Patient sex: M
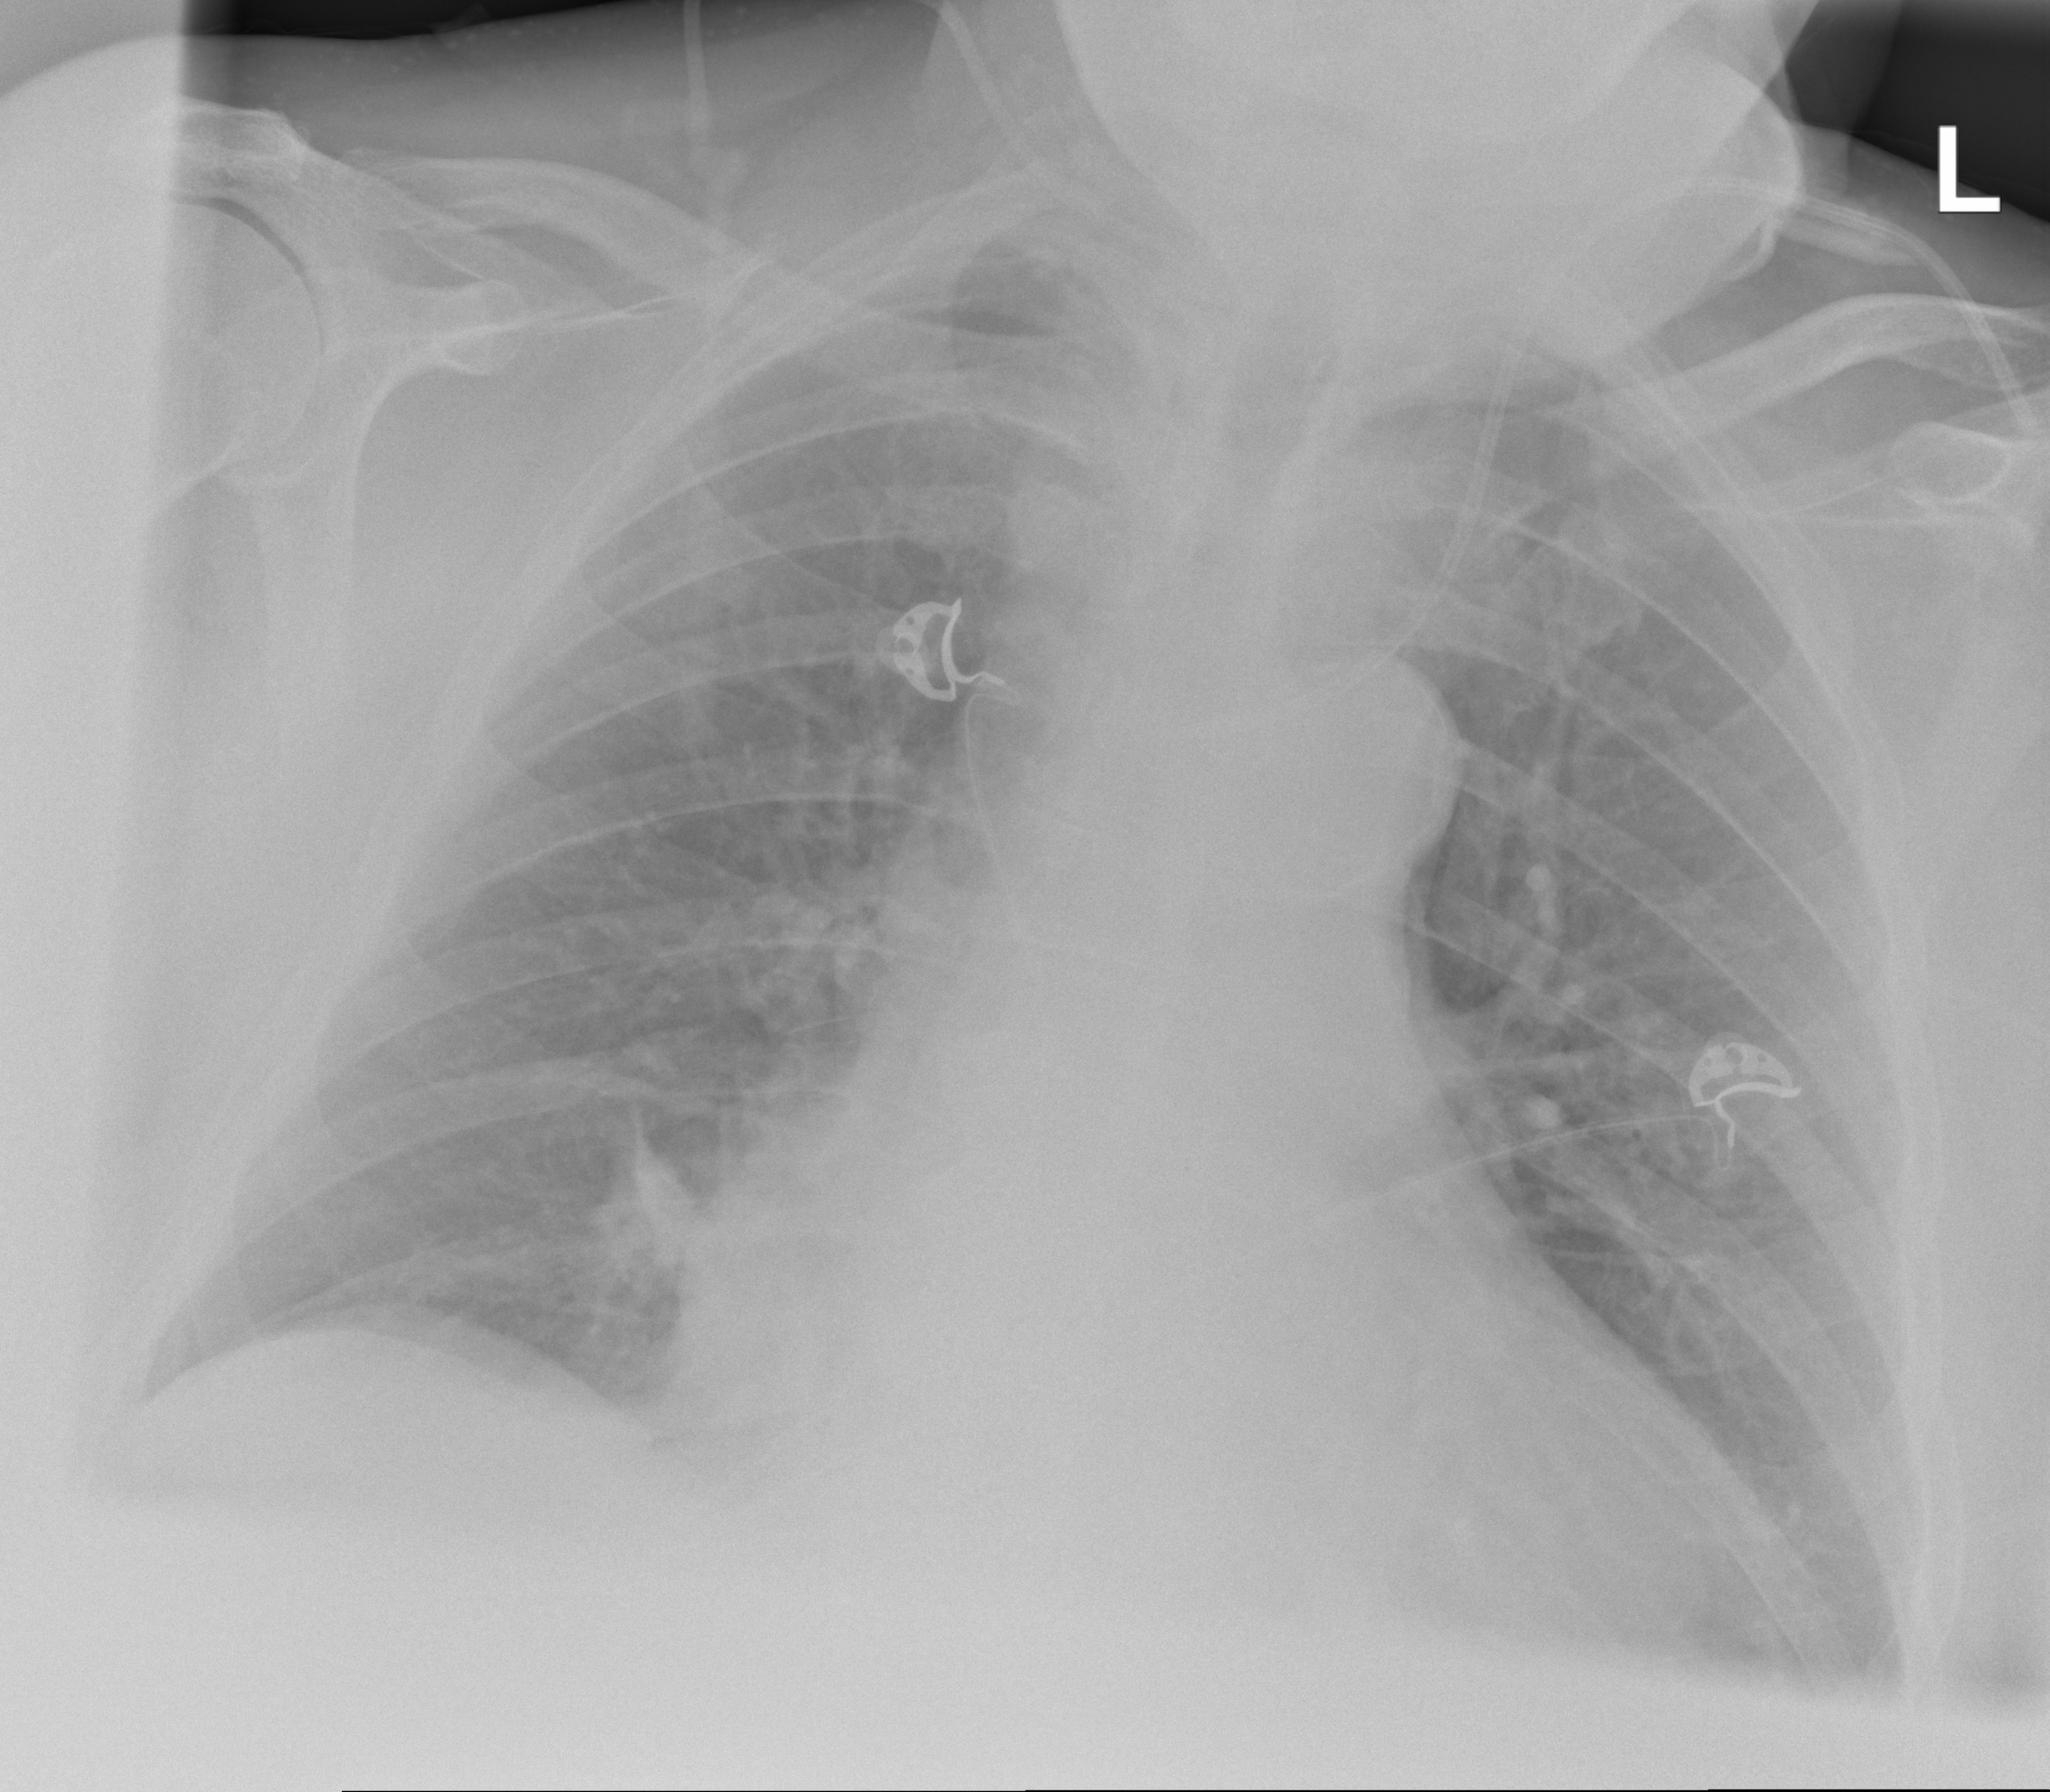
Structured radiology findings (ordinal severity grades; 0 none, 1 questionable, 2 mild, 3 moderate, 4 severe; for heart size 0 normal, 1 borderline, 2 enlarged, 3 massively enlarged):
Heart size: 2
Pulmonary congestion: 2
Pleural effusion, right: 0
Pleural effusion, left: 0
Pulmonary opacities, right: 0
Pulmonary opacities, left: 0
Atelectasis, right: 2
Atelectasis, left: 0